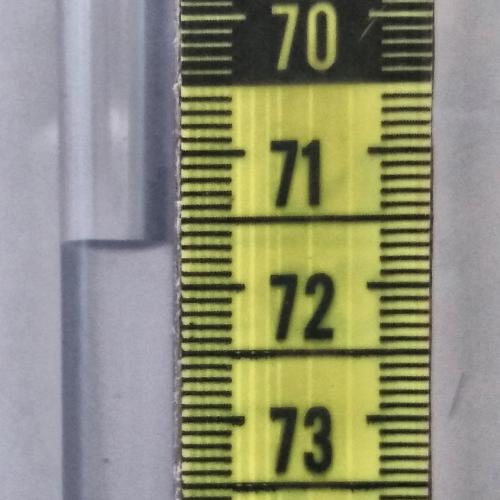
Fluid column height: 71.7 cm